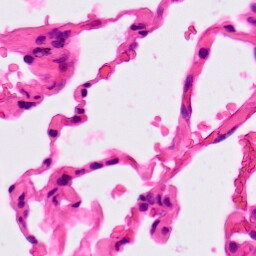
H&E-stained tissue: Lung